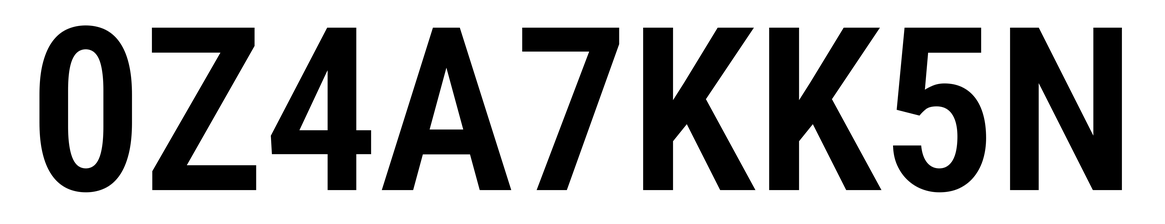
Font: Roboto_Condensed_SemiBold